Question: I am working with two separate libraries (<URL> linker option in Visual Studio. Our app compiles and runs as expected on Windows.

When I port the code and libraries over to my Linux test box, I am using cmake to build and link everything. The project builds and links properly, but when it runs I get an unexpected segmentation fault. I've narrowed it down to an interaction between the two libraries by creating stub programs using one library at a time and confirming that they work as expected. It's only when I put both libraries together that I run into problems. I think it is a fair assumption that the same multiply defined symbols error is causing this seg fault on Linux, it just isn't caught during compile for some reason.
I have tried a whole host of compile and linker flags (using both GCC and Clang) to build this project to try and fix this issue. I have tried '-fvisibility=hidden' '-shared' '-nostdlib'. I found '-symbolic' in the <URL>, but am getting a "option not recognized" error when I try to use it. I was originally statically linking to pre-built libraries, but have also tried both dynamically linking and also building the azure-iot-sdk myself with the rest of my code. I am getting the same result every time.
Essentially my question comes down to, is there any equivalent of for a Linux tool chain (GCC, Clang, I don't care) that can fix this problem. Or, is there some alternative solution that I have somehow missed in my hours and hours of Googling and troubleshooting?
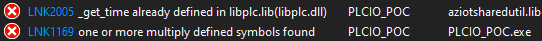
Answer: While it may have been possible to use another solution like 'objcopy', since I don't know exactly what's going on in these libraries and don't have the time to familiarize myself with all of Microsoft's source code, it seems the path of least resistance is using two processes. Thanks everything for your help with this and hopefully this thread can help someone in the future.